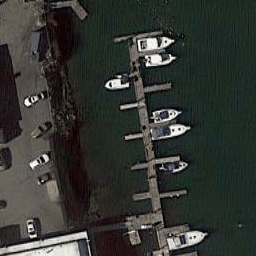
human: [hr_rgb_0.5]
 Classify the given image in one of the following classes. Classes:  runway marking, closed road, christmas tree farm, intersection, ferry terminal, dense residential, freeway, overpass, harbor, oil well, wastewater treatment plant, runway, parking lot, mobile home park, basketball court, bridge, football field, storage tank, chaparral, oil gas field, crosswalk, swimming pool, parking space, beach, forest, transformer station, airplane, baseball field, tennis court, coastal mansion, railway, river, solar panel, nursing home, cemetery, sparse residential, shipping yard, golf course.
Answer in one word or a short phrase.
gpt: harbor